Field crop: maize
Growth stage: 1
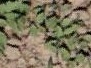
Species: convolvulus